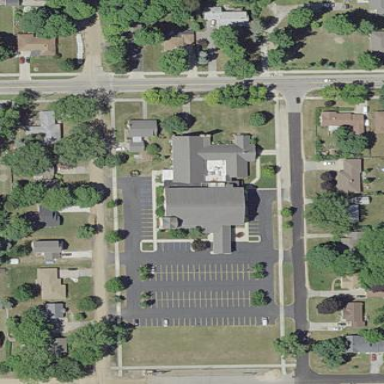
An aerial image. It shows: Building serving as place of worship.